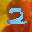
Label: 2